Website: crate-barrel
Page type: billing-address
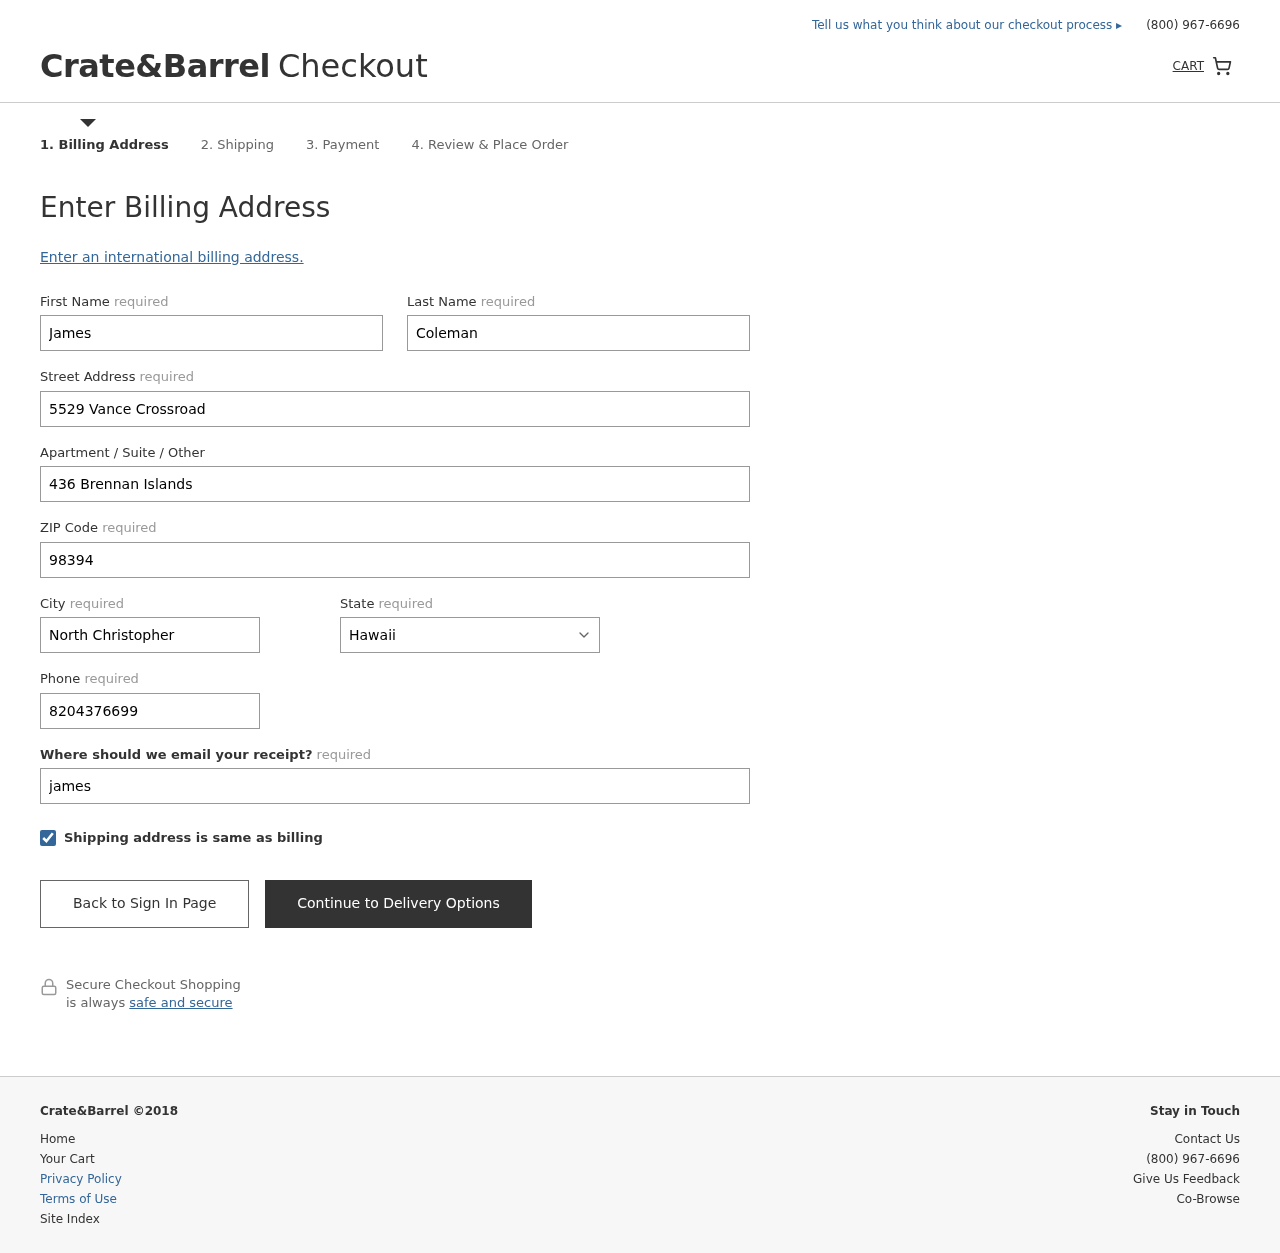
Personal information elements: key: PII_STATE
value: Hawaii
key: PII_FIRSTNAME
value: James
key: PII_LASTNAME
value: Coleman
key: PII_STREET
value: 5529 Vance Crossroad
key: PII_STREET2
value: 436 Brennan Islands
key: PII_POSTCODE
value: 98394
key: PII_CITY
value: North Christopher
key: PII_PHONE
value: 8204376699
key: PII_EMAIL
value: jamescoleman@hotmail.com